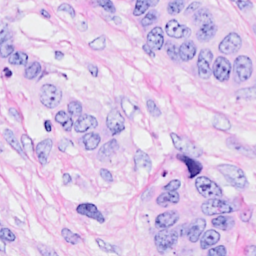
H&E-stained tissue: Breast